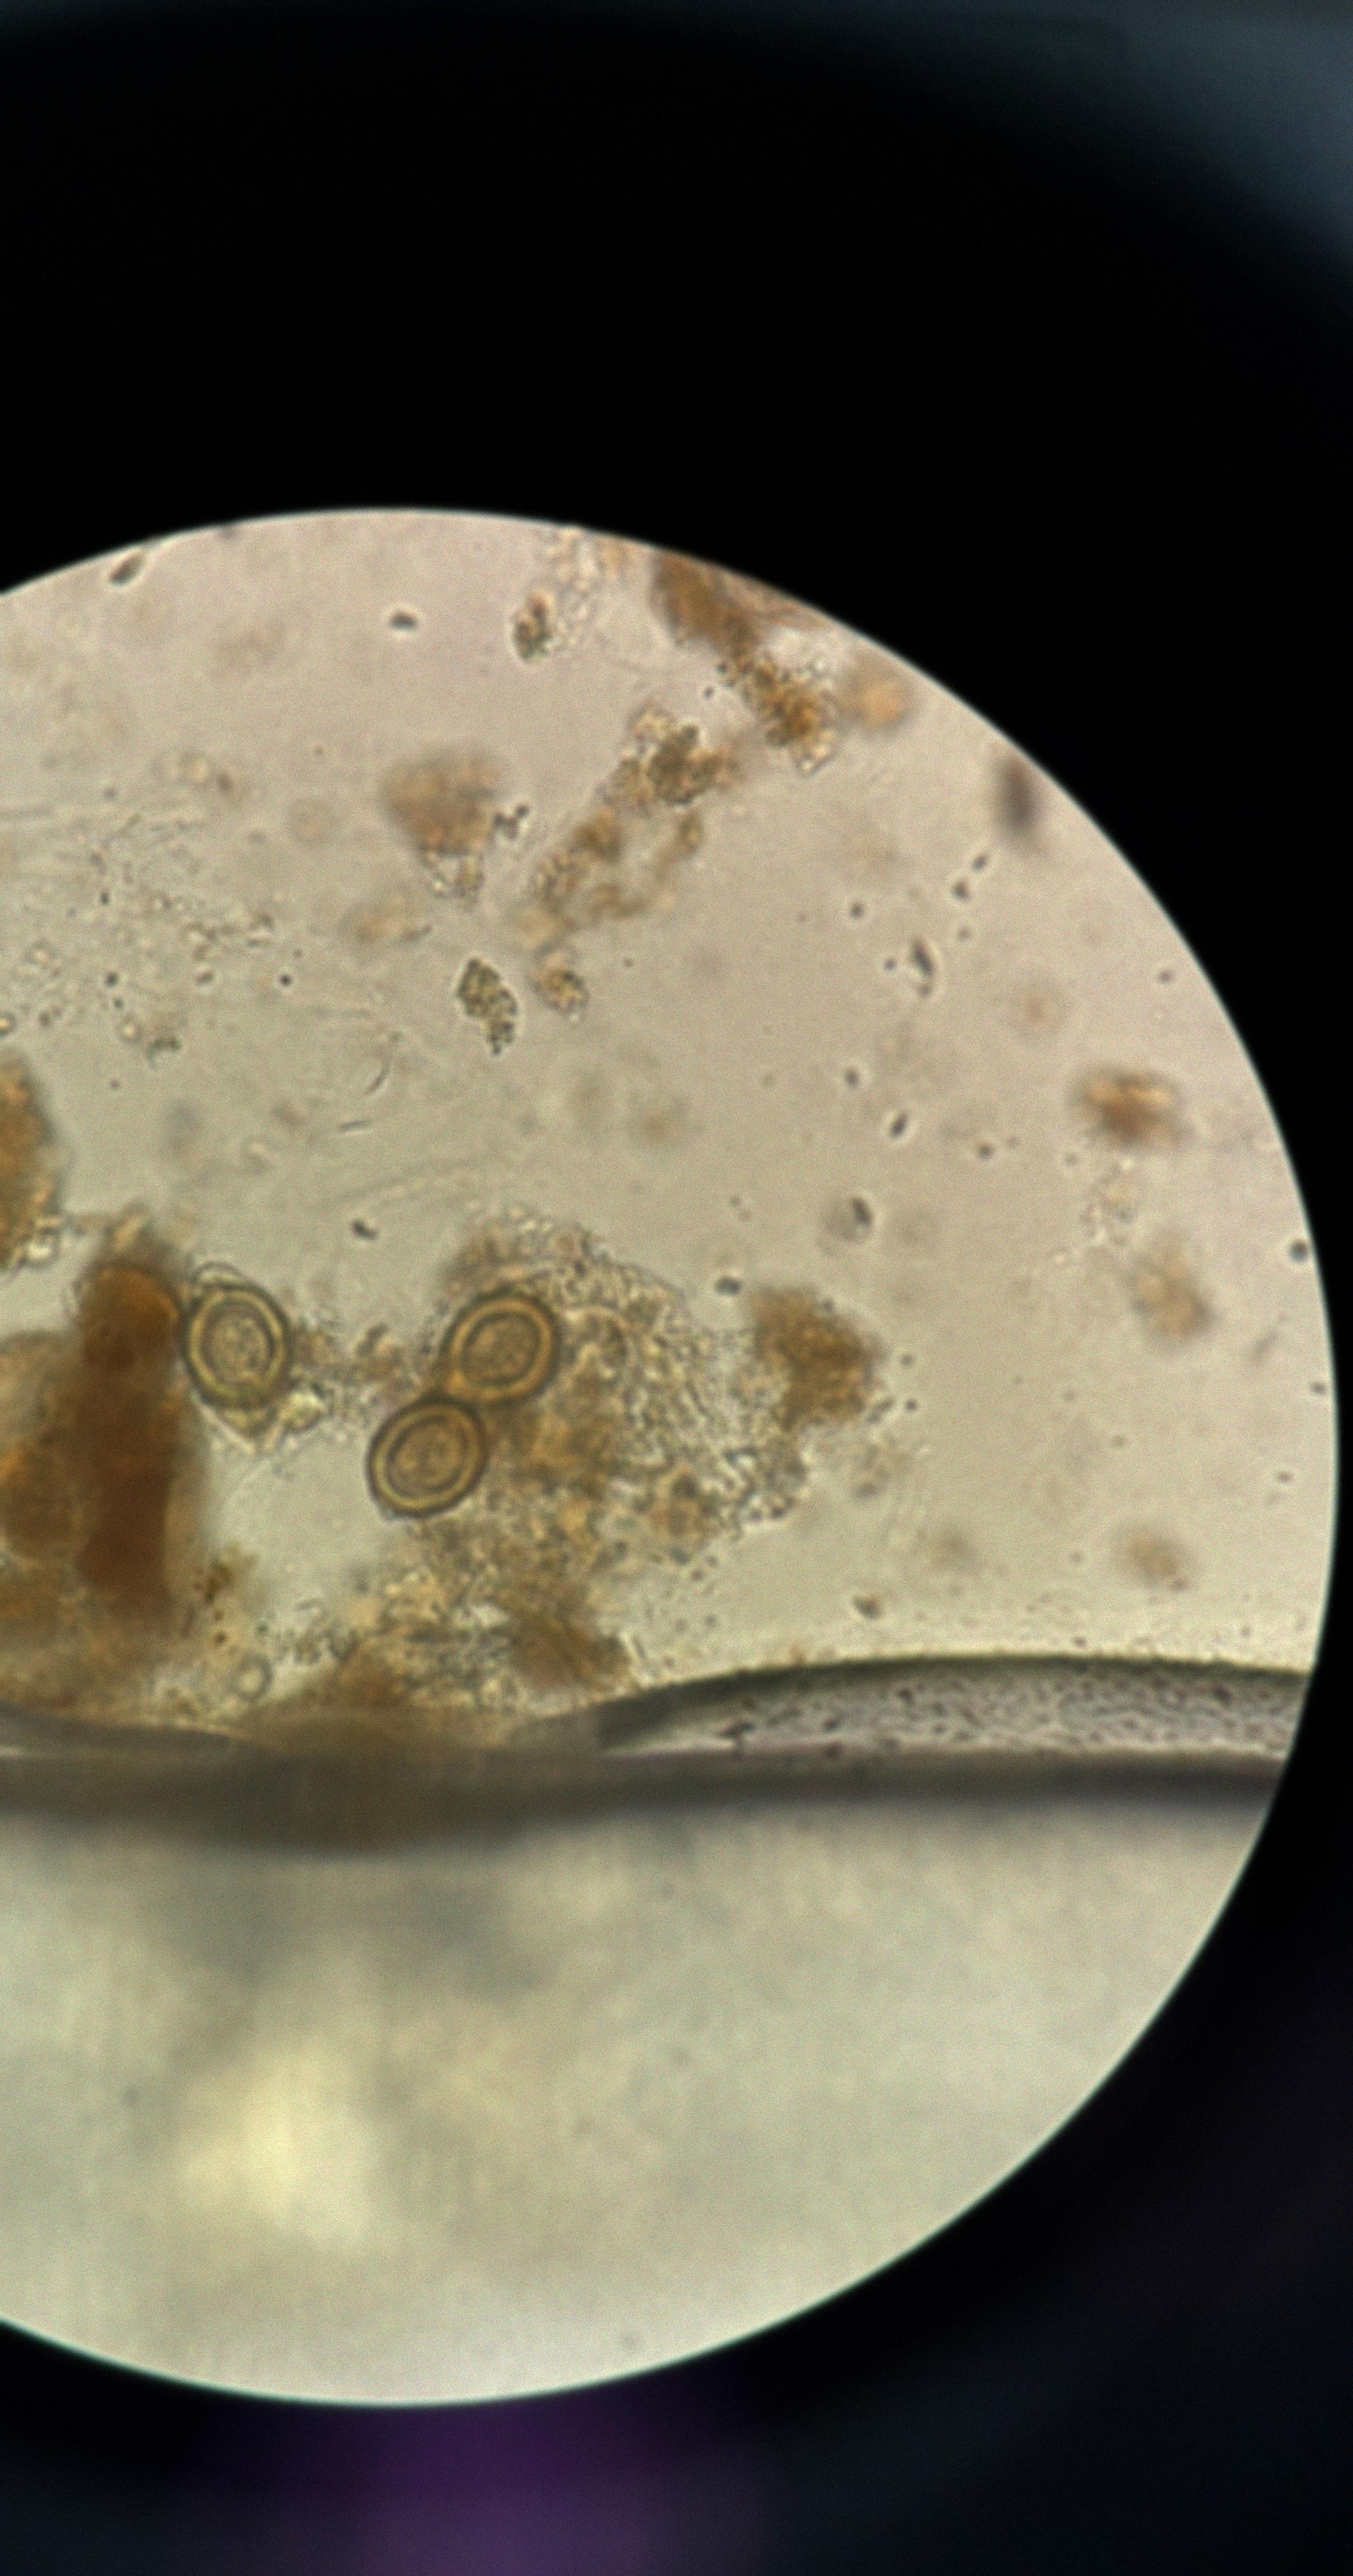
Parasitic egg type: Taenia spp. egg